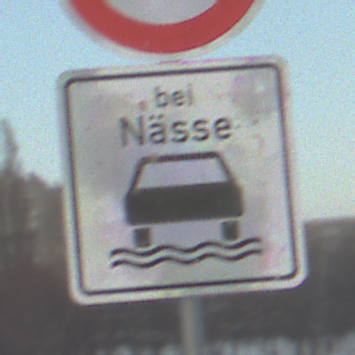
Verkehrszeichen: BeiNaesse
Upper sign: Geschwindigkeit100
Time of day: SunriseSunset
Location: Outdoor (Nature)
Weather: PartlyCloudy
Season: NotSpecified
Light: Natural